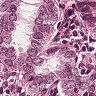
Metastatic tissue present: yes